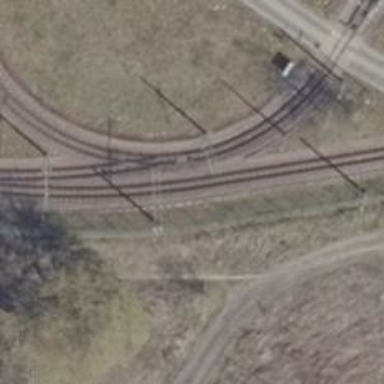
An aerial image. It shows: Tram railway.